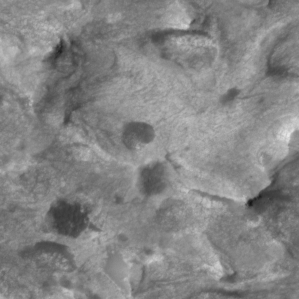
Label: non_frost